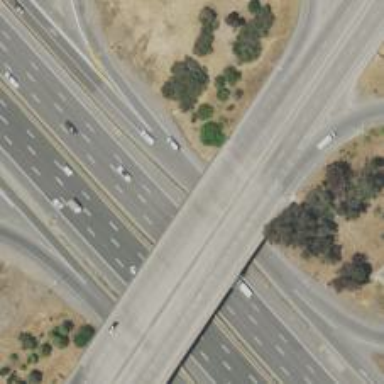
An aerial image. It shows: Motorway junction.